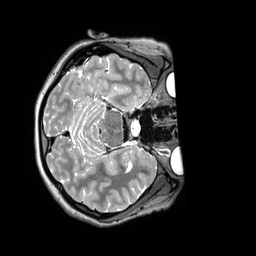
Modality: T2w
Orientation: axial
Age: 21
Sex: female
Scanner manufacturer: siemens
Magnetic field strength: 3 T
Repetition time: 3.2 s
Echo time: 0.408 s